Question: The idea is:
- - - -

Controller receives the results in the callback:
'''
# controller callback, saves result to session
# this method is executed as expected
# session id matches the one from other controller actions
def on_counter_value_calculated(context, new_value)
@counter = new_value
session[:counter] = @counter
end
'''
However, stored session is in subsequent calls:
'''
# although the same session is targeted (same id)
# the saved value is not the same
def index
@counter = session[:counter] || 0
end
'''
I've created a small Rails project that demonstrates the issue:
<URL>
Any input appreciated.
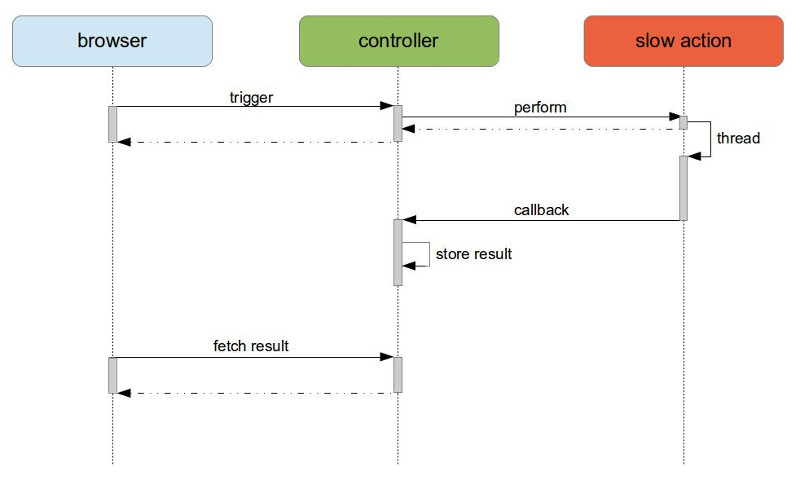
Answer: Checked Rails code, and if I understand correctly, session in fact comes from request:
'''
# actionpack-3.2.11/lib/action_controller/metal.rb:132
delegate :session, :to => "@_request"
'''
It seems session is valid only within request cycle context and although it can be accessed, the changes are not saved, as demonstrated by the project.
Hence, this will not work. As suggested @ <URL>, the best way to deal with this is to use Sidekiq, DelayedJob, Resque or similar frameworks.
EDIT: <URL>.